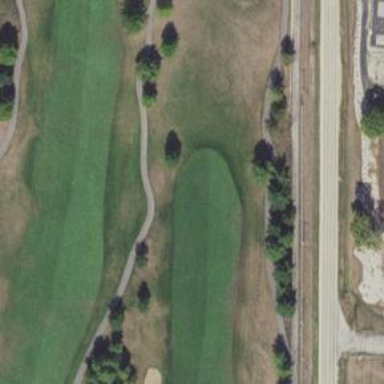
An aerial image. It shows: Path designated for golf carts.